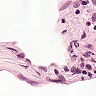
Metastatic tissue present: no